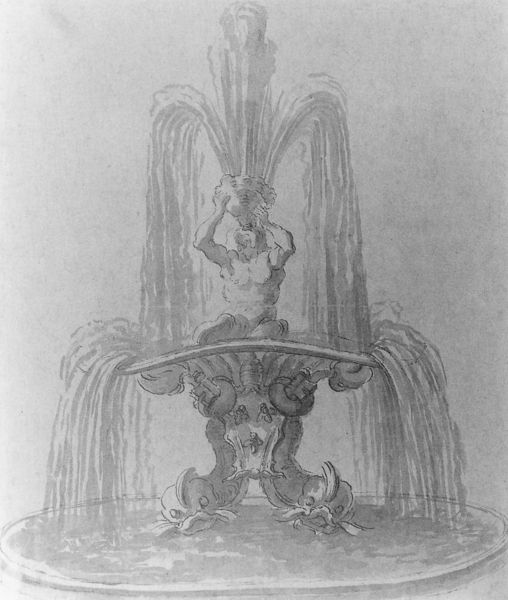
Titel: Entwurf für den Tritonbrunnen
Künstler: Giovanni Lorenzo Bernini
Institution: Windsor Castle, Collection of her Majesty
Schlagwörter: akt, mann, nackt, wasser, sitzen, schwarz, skizze, stützen, zeichnung, ornament, arme, mensch, stein, hände, brunnen, rund, delphin, garten, springbrunnen, grafik, fliessen, muskeln, symmetrie, tusche, becken, schwarzweiss, strahl, mythologie, pinsel, sprühen, fisch, fontaine, fontäne, muschel, wasserspeier, fische, zentriert, wasserspiel, speien, delfine, fischköpfe, neptun, brunnenfigur, wasserspucken